Brain MRI, modality: ceT1
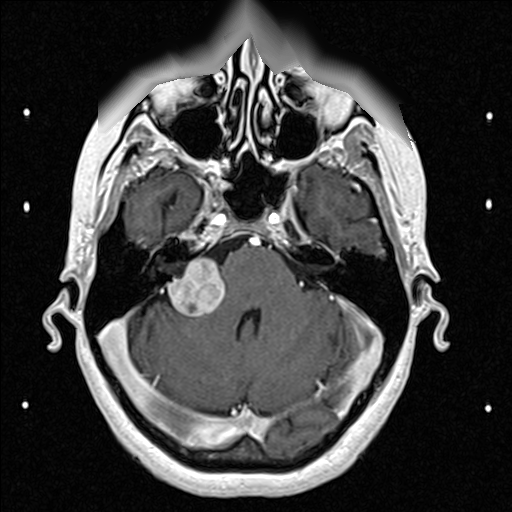